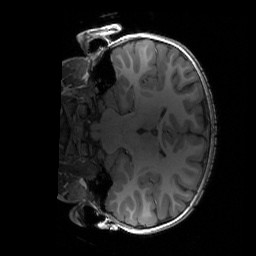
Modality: T1w
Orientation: coronal
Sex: female
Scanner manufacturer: siemens
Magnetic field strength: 3 T
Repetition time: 1.9 s
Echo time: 0.00243 s